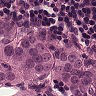
Metastatic tissue present: yes